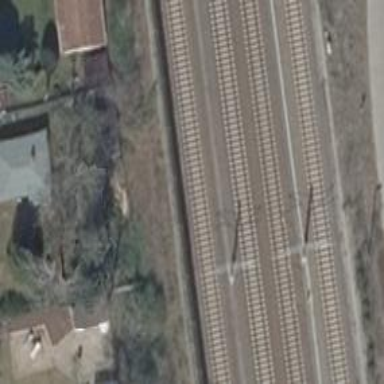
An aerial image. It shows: Milestone along the railway track with catenary mast.